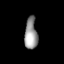
Tissue: lung
Cell type: Others
Senescence score: 0.178
Nuclear area (px): 396
Mean DAPI intensity: 150.609